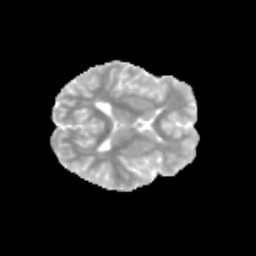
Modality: MD
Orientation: axial
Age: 13
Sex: female
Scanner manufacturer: siemens
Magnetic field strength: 3 T
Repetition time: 3.8 s
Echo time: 0.07 s